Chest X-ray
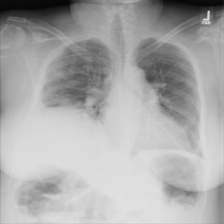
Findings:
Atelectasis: negative
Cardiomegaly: negative
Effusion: negative
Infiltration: positive
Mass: negative
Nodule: negative
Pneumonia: negative
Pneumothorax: negative
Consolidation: negative
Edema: negative
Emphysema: negative
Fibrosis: negative
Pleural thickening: negative
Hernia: negative